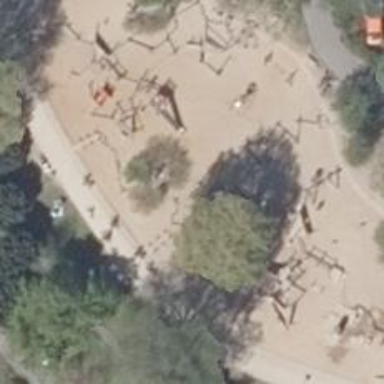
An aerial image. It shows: Hammock in the playground.